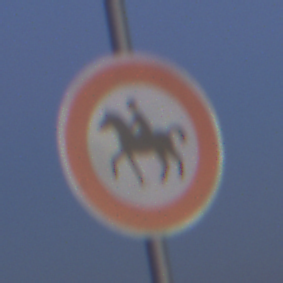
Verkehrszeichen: VerbotReiter
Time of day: SunriseSunset
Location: Outdoor (Nature)
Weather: Clear
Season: NotSpecified
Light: Natural